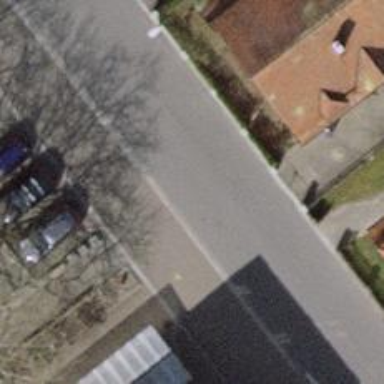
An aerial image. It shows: Residential road with asphalt surface and sidewalk on the left side.